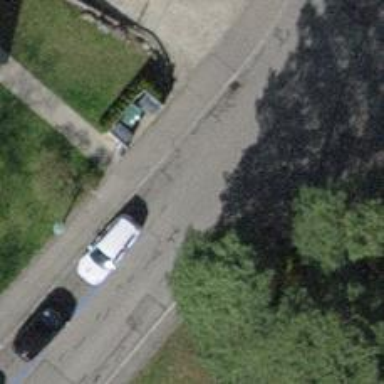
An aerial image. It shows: Residential road with asphalt surface and sidewalk on the left.